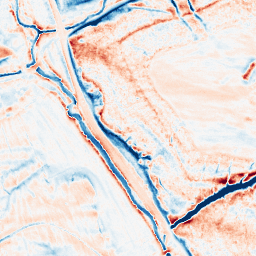
Category: classical
Decomposition family: gaussian_anisotropic
Decomposition parameters: sigma_x: 2
sigma_y: 5
Upsampling method: quadratic
Upsampling parameters: scale: 2
Upsampling scale: 2